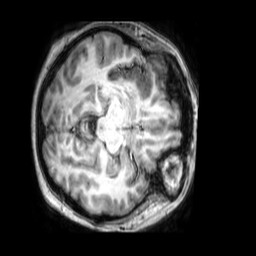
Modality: T1w
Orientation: axial
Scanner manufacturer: philips
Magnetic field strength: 3 T
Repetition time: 0.009879 s
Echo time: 0.004603 s